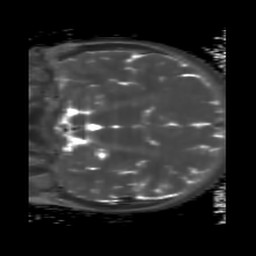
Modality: T2map
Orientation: coronal
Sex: female
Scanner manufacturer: siemens
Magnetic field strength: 3 T
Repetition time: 4 s